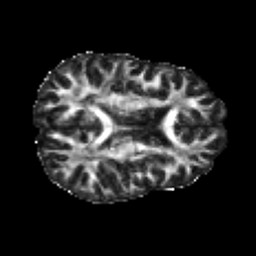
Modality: FA
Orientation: axial
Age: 23
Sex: male
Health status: healthy
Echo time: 0.074 s